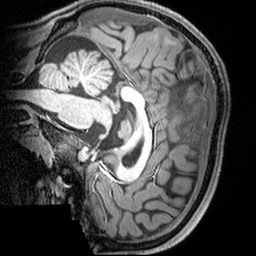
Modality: T1w
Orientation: sagittal
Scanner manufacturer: siemens
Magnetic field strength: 3 T
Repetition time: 1.9 s
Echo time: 0.00397 s